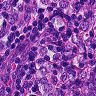
Metastatic tissue present: yes